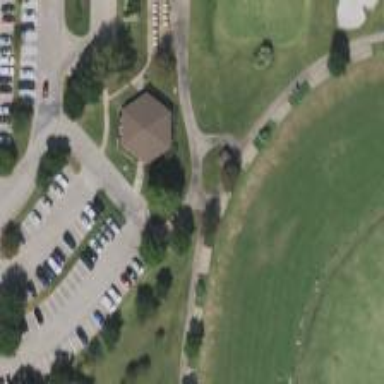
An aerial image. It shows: Path for golf carts.